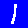
Digit: 1